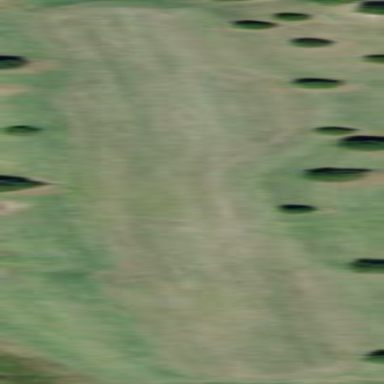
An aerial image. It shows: Grassy area designated as golf fairway.